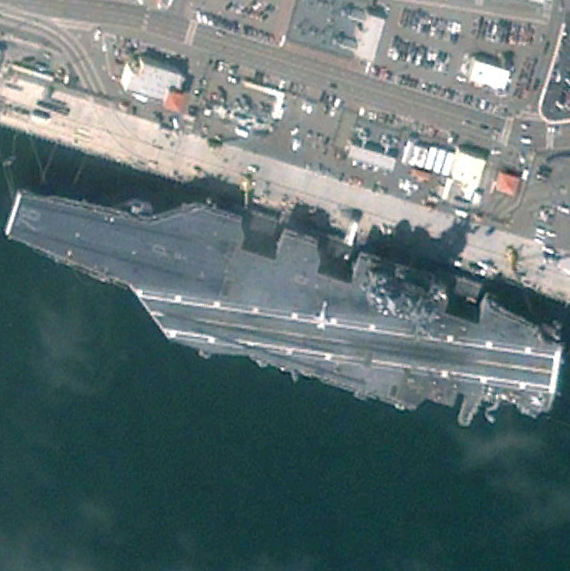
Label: aircraft_carrier